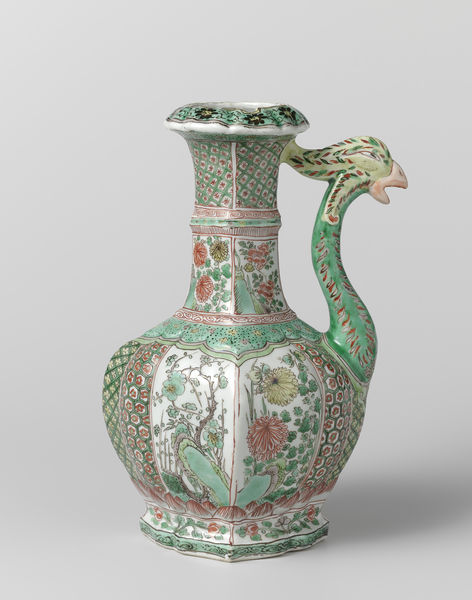
Titel: Wijnkan met vogelkop als tuit
Standort: Amsterdam
Institution: Rijksmuseum
Schlagwörter: blätter, fuß, vogel, grün, blume, blumen, blüte, blüten, rot, ornament, hals, henkel, keramik, krug, ranken, vase, schnabel, floral, japonismus, griff, porzellan, ranke, china, fisch, glasur, tierkopf, drachen, kakadu, kirschblüte, porzellan glasur